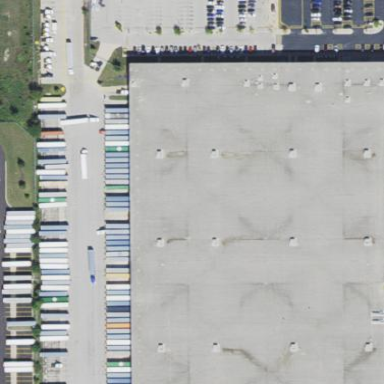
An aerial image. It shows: Warehouse.